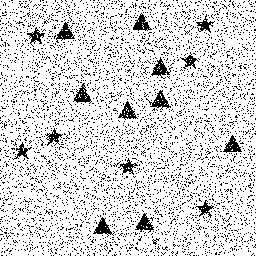
Squares: 0
Triangles: 9
Stars: 7
Total shapes: 16